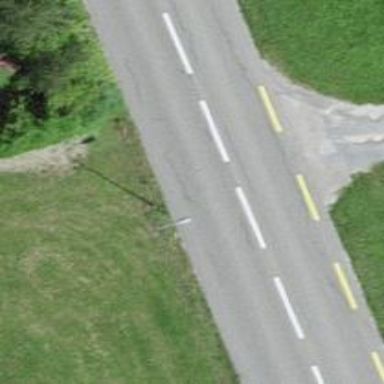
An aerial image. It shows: Secondary road with asphalt surface. There is designated lane for cyclists on the left side.